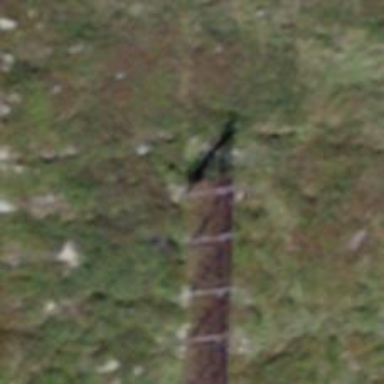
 designed to mitigate snow accumulations in specific area."